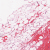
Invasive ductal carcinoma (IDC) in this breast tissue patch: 0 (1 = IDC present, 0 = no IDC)